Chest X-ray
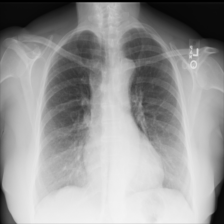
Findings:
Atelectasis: negative
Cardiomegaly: negative
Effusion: negative
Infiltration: negative
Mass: negative
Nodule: negative
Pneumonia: negative
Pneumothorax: negative
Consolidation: negative
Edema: negative
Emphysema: negative
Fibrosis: negative
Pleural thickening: negative
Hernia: negative